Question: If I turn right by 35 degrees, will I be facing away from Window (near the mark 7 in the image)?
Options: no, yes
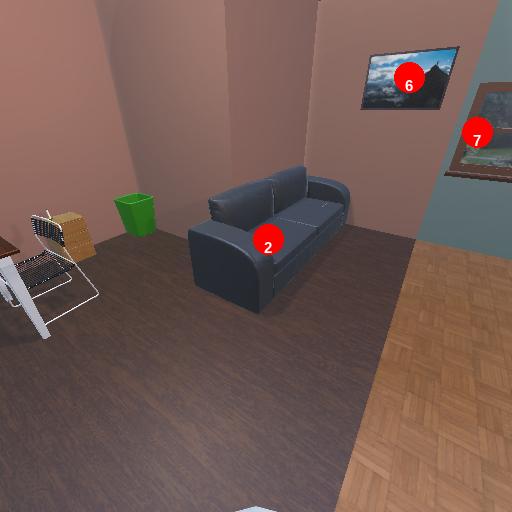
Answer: no